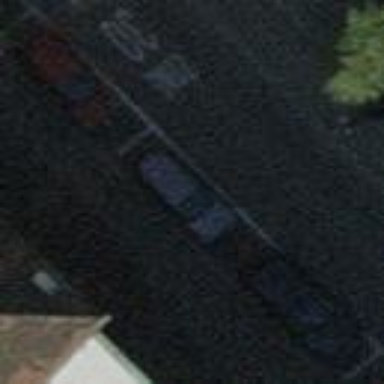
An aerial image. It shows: Parking lane.